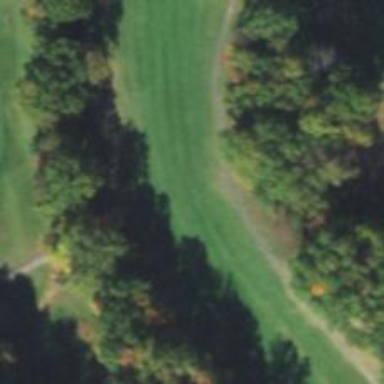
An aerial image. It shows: Golf hole.